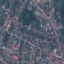
Label: Residential